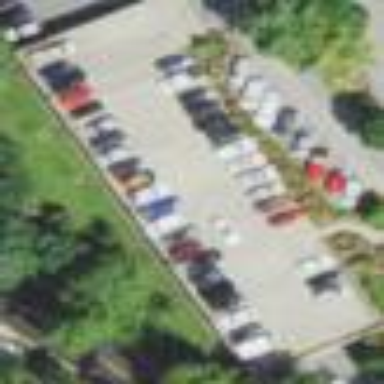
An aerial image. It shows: Multi-storey parking facility.